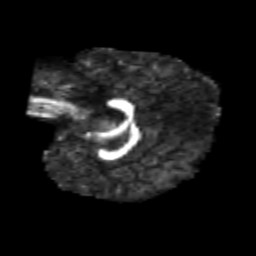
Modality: FA
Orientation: sagittal
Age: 7
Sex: male
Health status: healthy